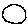
Label: moon